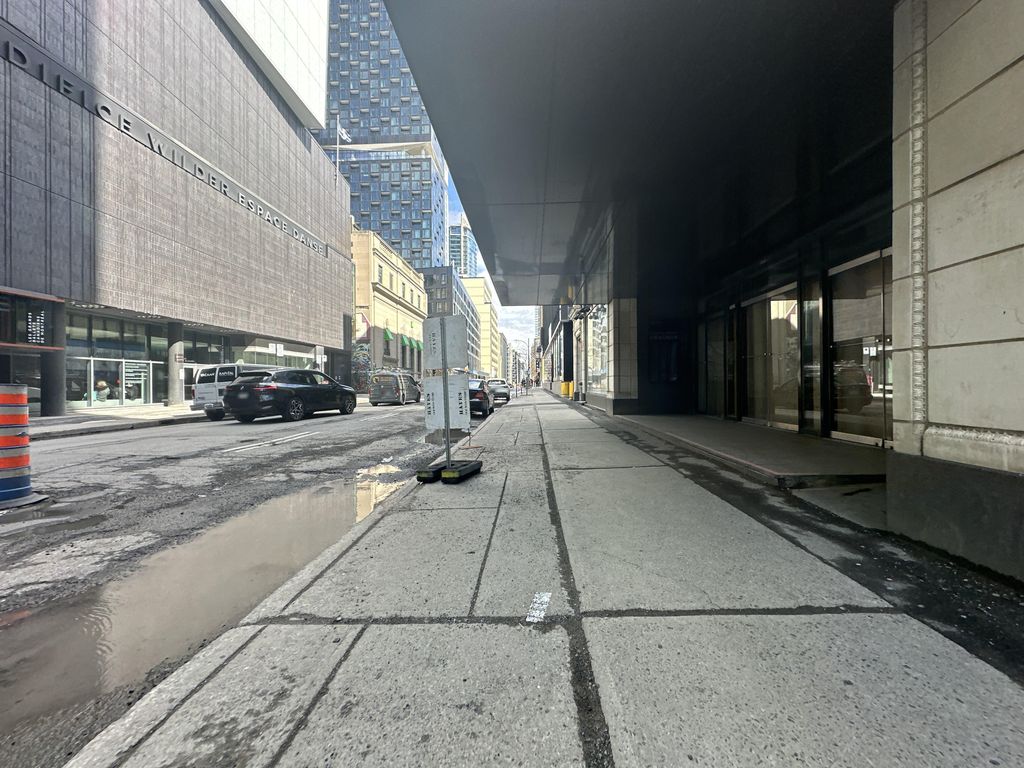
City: montreal